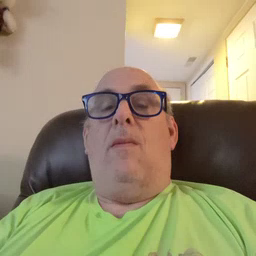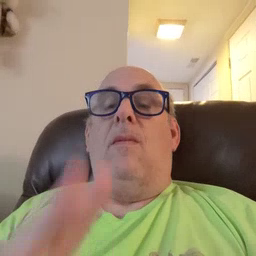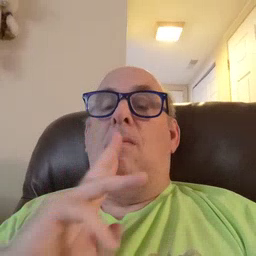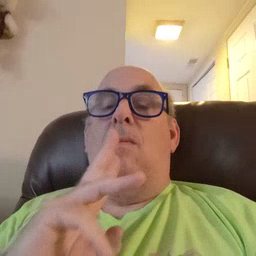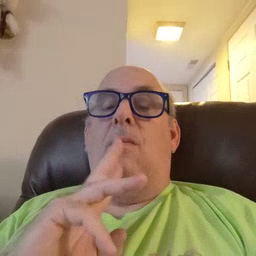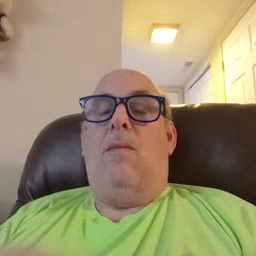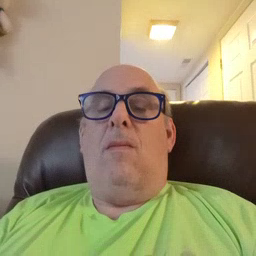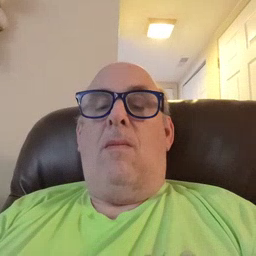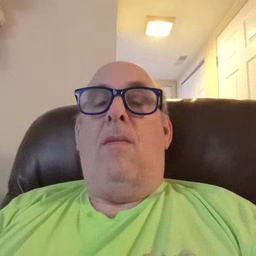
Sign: water